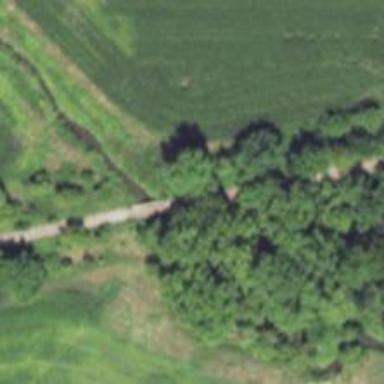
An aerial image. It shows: Abandoned railway.